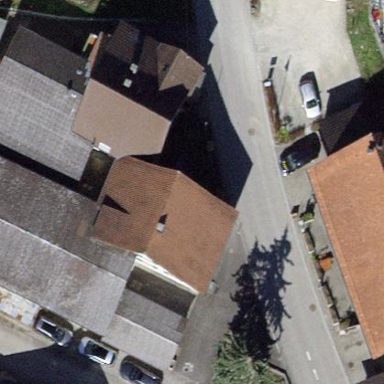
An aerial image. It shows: Gabled roofed house.